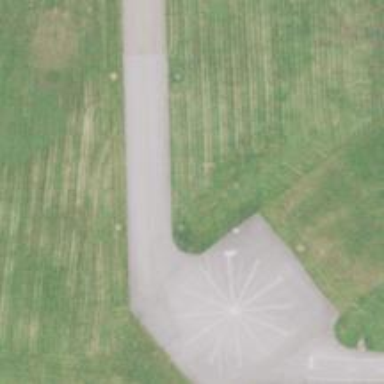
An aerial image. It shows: Taxiway at the airport with asphalt surface.